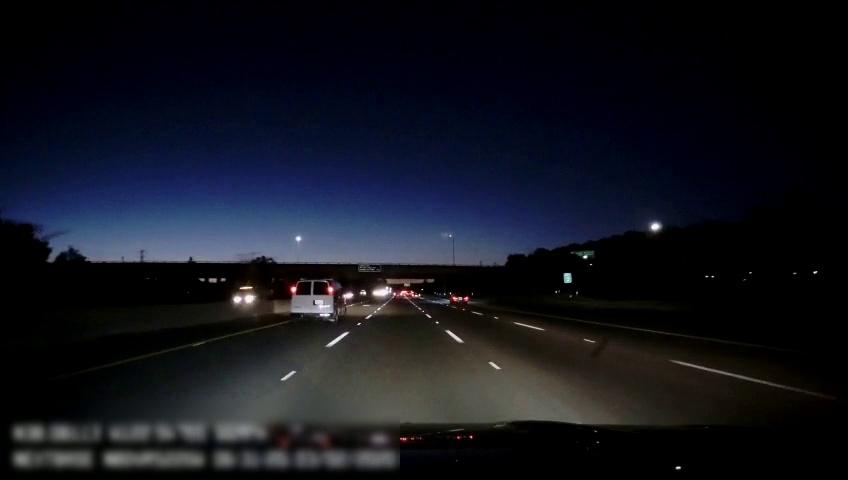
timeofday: Night
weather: Other
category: Drivable Space
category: Vehicles | Car
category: Vehicles | Van
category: Vehicles | Car
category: Lanes | Alternate Lane
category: Lanes | Alternate Lane
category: Lanes | Alternate Lane
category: Lanes | Alternate Lane
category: Lanes | Alternate Lane
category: Traffic | Signs
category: Traffic | Signs
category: Traffic | Signs